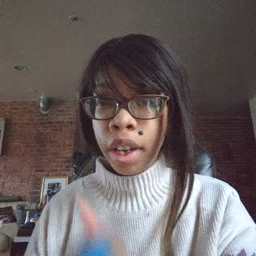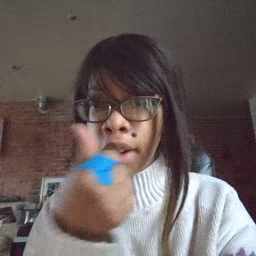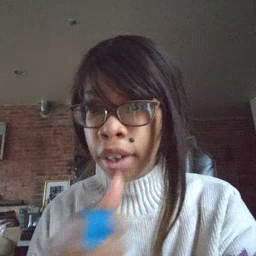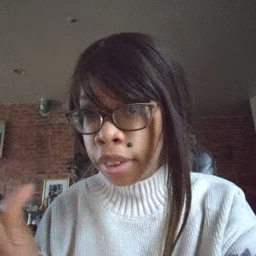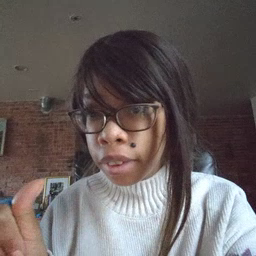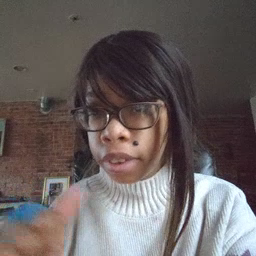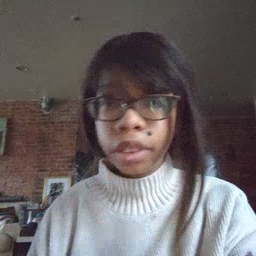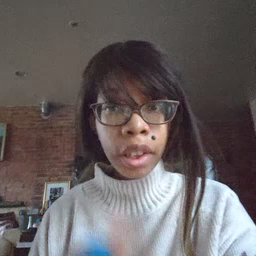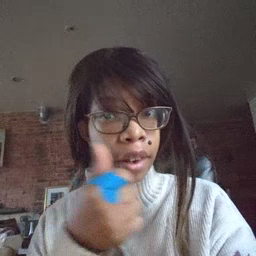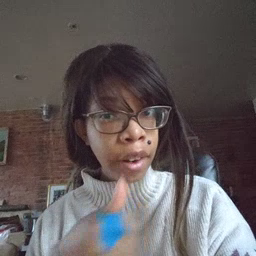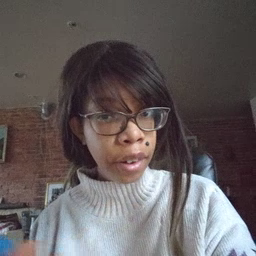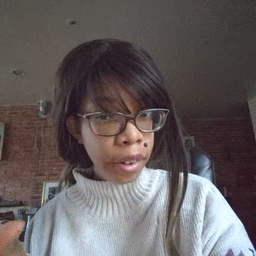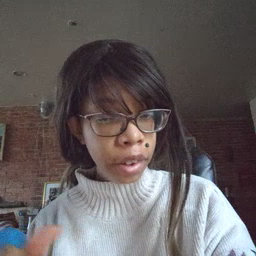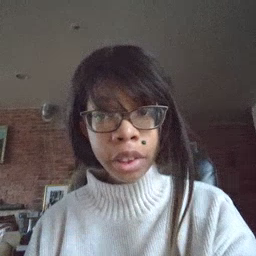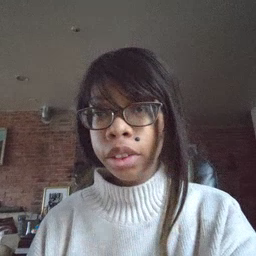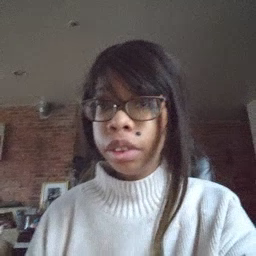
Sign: any